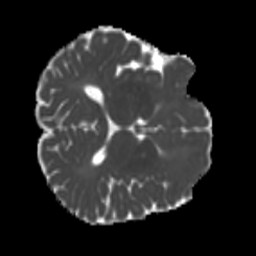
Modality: MD
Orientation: axial
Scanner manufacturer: siemens
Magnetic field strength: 3 T
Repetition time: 4 s
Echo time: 0.0594 s